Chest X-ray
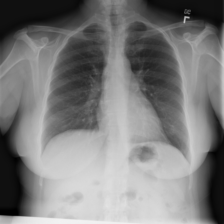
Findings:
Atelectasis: negative
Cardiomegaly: negative
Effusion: negative
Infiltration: negative
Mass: negative
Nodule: negative
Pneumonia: negative
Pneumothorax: negative
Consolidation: negative
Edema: negative
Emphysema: negative
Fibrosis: negative
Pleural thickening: negative
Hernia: negative